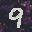
Label: 9